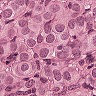
Metastatic tissue present: yes